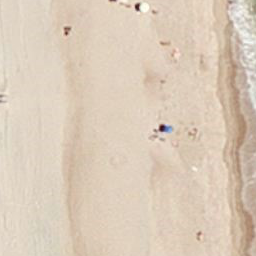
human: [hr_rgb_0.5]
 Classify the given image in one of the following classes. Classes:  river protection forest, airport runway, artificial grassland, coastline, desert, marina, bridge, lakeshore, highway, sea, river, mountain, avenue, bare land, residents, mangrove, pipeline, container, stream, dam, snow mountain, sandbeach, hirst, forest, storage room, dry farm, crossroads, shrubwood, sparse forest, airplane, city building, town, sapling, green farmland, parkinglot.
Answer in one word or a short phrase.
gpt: sandbeach